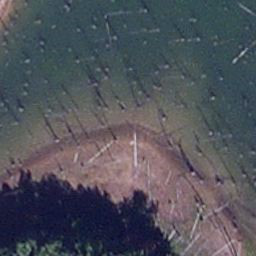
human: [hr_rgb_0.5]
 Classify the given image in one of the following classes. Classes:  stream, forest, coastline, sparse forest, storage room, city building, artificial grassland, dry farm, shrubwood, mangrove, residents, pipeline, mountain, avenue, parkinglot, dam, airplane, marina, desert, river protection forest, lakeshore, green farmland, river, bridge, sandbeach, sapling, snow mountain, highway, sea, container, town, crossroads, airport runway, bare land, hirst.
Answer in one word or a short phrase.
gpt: lakeshore